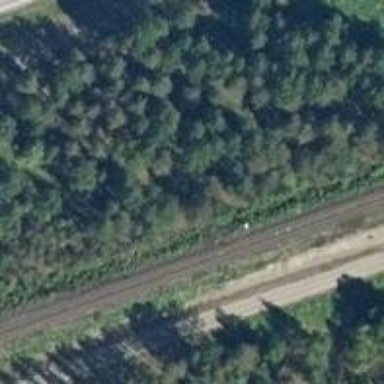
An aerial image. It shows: Continuous rail for railway.